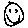
Label: smiley face